Field crop: maize
Growth stage: 2
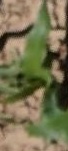
Species: maize